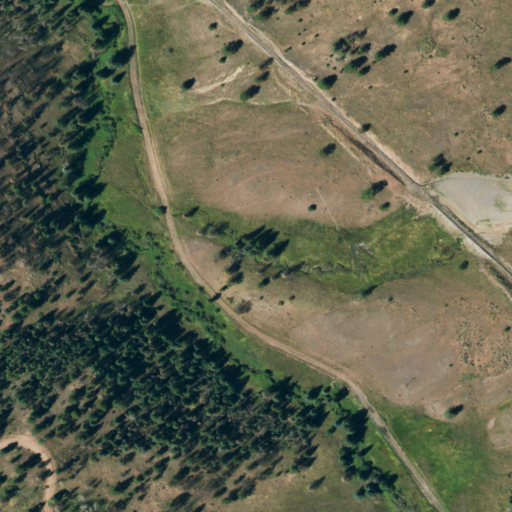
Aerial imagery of valley in Colorado named Toll Canyon containing shrub, woody wetlands, evergreen forest, grassland, and herbaceous wetlands